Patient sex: M
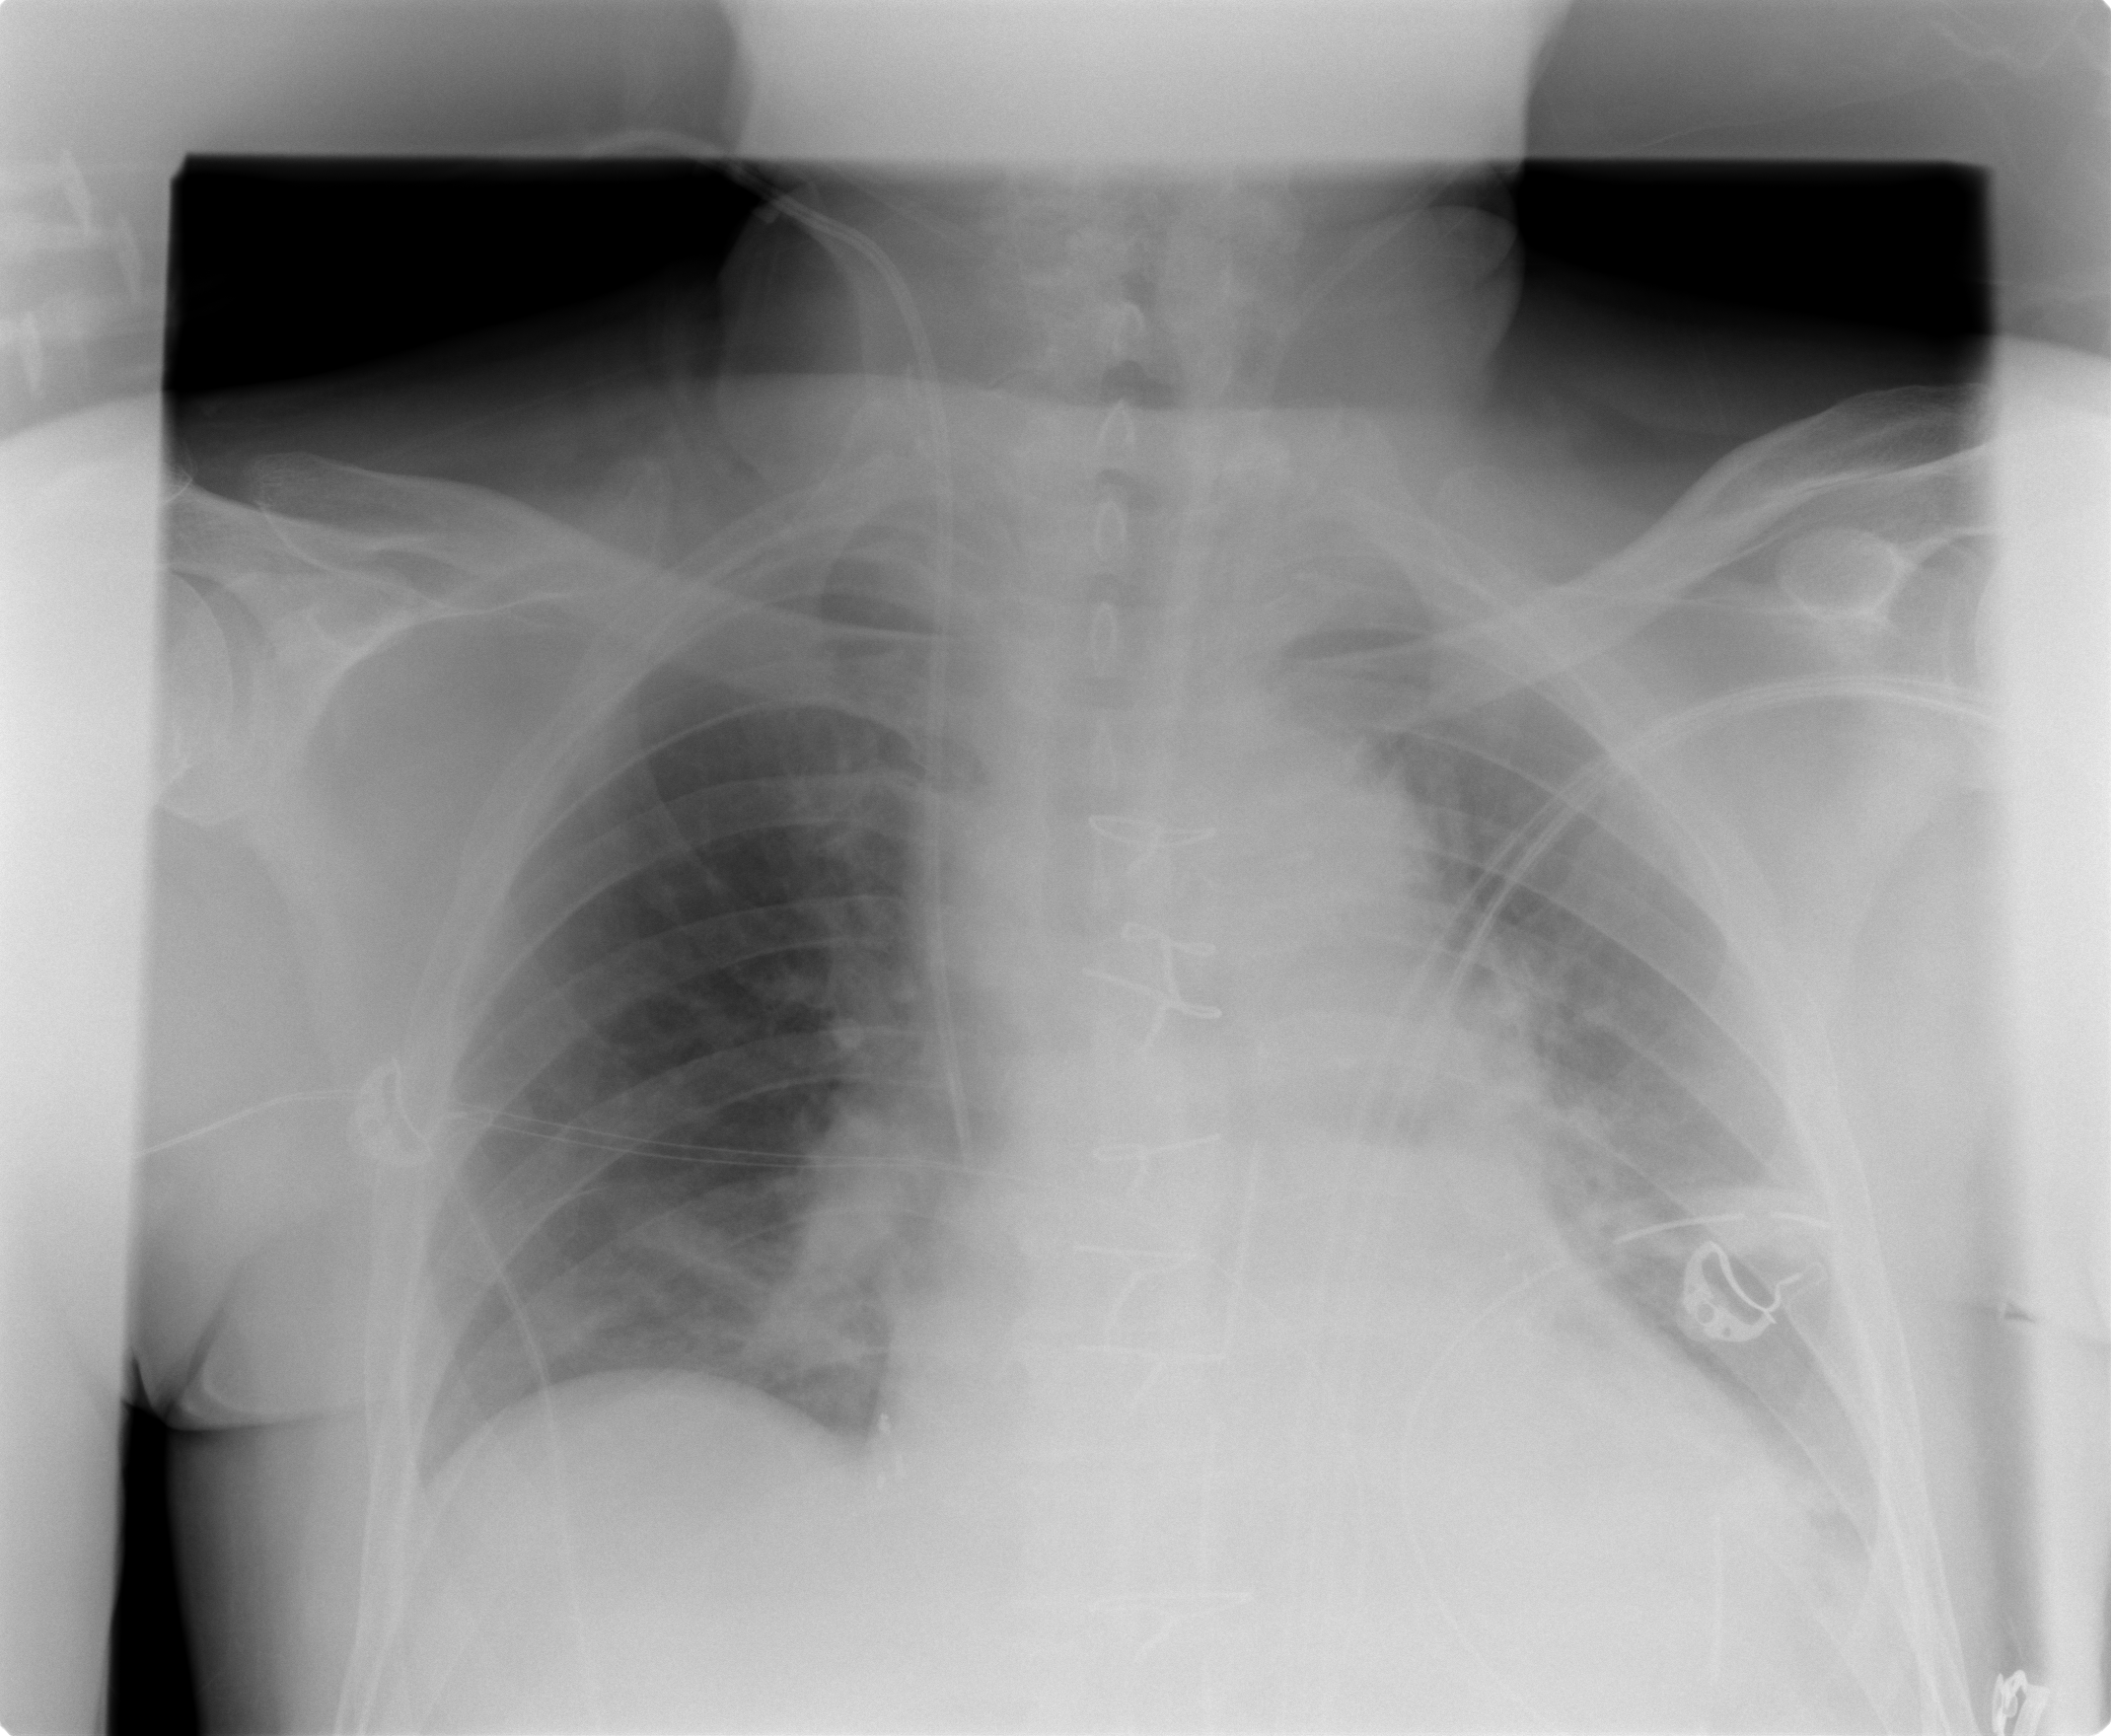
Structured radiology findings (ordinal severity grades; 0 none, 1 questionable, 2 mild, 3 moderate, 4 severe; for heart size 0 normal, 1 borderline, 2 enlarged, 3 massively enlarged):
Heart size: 0
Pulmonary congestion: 1
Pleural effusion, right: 0
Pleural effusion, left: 1
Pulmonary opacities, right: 0
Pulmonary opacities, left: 0
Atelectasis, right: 0
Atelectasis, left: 2